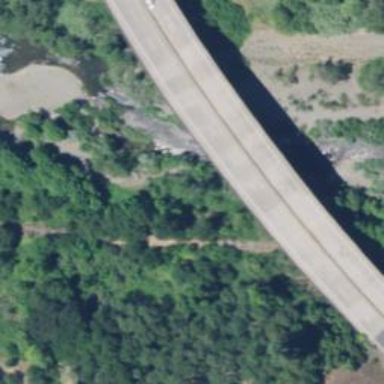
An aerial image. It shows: Viaduct bridge on motorway.